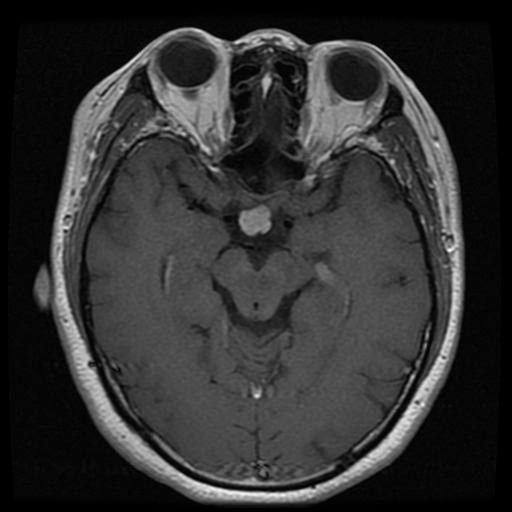
Label: pituitary